Question: Am retrieving XML file from the url and i got the images through parsing it. My XML file consists like this,
'''
<Products>
<products id="1">
http://images.com/images/image1.jpg</img>
</products>
<products id="2">
http://images.com/images/image2.jpg</img>
</products>
<products id="3">
http://images.com/images/image3.jpg</img>
</products>
</Products>
'''
The Tableviewcontroller.m has the code like this,
'''
- (void)viewDidLoad{
[super viewDidLoad];
xmlParser = [[XMLParser alloc] loadXMLByURL:@"http://images.com/Products.xml"];
[self.tableView reloadData];}
- (NSInteger)numberOfSectionsInTableView:(UITableView *)tableView{
return 1;}
- (NSInteger)tableView:(UITableView *)tableView numberOfRowsInSection:(NSInteger)section{
return [xmlParser.tweets count];}
- (UITableViewCell *)tableView:(UITableView *)tableView cellForRowAtIndexPath:(NSIndexPath *)indexPath{
static NSString *CellIdentifier = @"Products";
UITableViewCell *cell = [tableView dequeueReusableCellWithIdentifier:CellIdentifier forIndexPath:indexPath];
if (cell == nil) {
cell = [[UITableViewCell alloc] initWithStyle:UITableViewCellStyleSubtitle reuseIdentifier:CellIdentifier];}
UIImage *currentTweet = [[xmlParser tweets] objectAtIndex:1];
cell.imageView.image = currentTweet;
[cell.contentView addSubview:self.productImage];
return cell;}
'''
Here xmlParser is the object of class XMLParser and tweets is the array. The product image is reference of the UIImageview.
Now my problem is when i run the app it shows the image in tableview as a thumbnail picture, but i want to show image as the below screenshot i shown.

Also am confused in referencing UIImage view in storyboard, when i define productImage as UIImageView in .h file and try to connect the storyboard it shows me error like Illegal Configuration: Connection "productImage" cannot have a prototype object as its destination. so kindly tell me how to connect it in storyboard too.
Kindly suggest me to solve this,
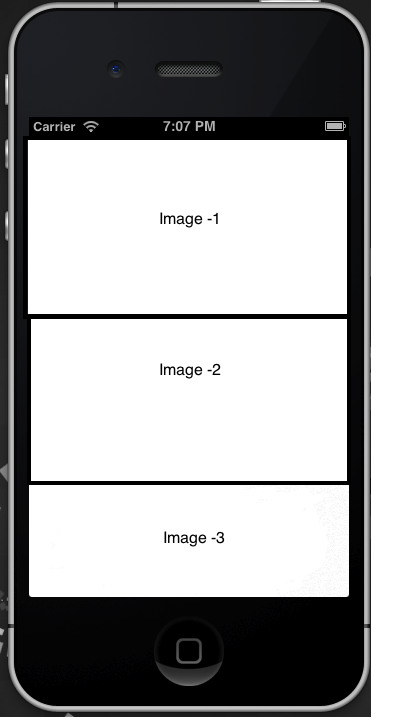
Answer: '''
- (UITableViewCell *)tableView:(UITableView *)tableView cellForRowAtIndexPath:(NSIndexPath *)indexPath
{
static NSString *CellIdentifier = @"Products";
UITableViewCell *cell = [tableView dequeueReusableCellWithIdentifier:CellIdentifier];
if (cell == nil) {
cell = [[UITableViewCell alloc] initWithStyle:UITableViewCellStyleSubtitle reuseIdentifier:CellIdentifier];}
UIImage *currentTweet = [[xmlParser tweets] objectAtIndex:indexPath.row];
UIImageView *tweetImageView = [UIImageView alloc]
initWithFrame:CGRectMake(0,0,
cell.frame.size.width , cell.frame.size.height)];
tweetImageView.image = currentTweet;
[cell.contentView addSubview:tweetImageView];
return cell;
}
- (CGFloat)tableView:(UITableView *)tableView heightForRowAtIndexPath:(NSIndexPath *)indexPath {
return self.view.frame.size.height/3;
}
'''